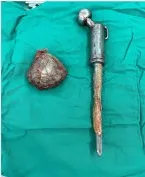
(A,B) Acetabular and femoral prostheses were removed intraoperatively. Residual bone cement was observed on the surface of the femoral prosthesis.
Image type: medical_photograph (other_medical_photograph)